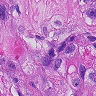
Metastatic tissue present: yes